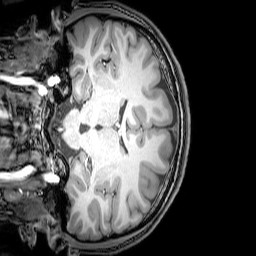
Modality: T1w
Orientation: coronal
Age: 21
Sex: male
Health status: healthy
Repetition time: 0.081 s
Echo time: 0.037 s